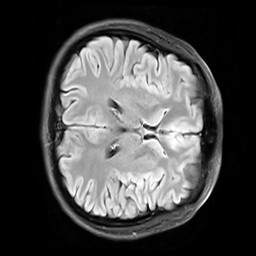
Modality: FLAIR
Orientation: axial
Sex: female
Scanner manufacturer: siemens
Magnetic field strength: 3 T
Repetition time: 10 s
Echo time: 0.09 s